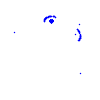
Particle: kaon